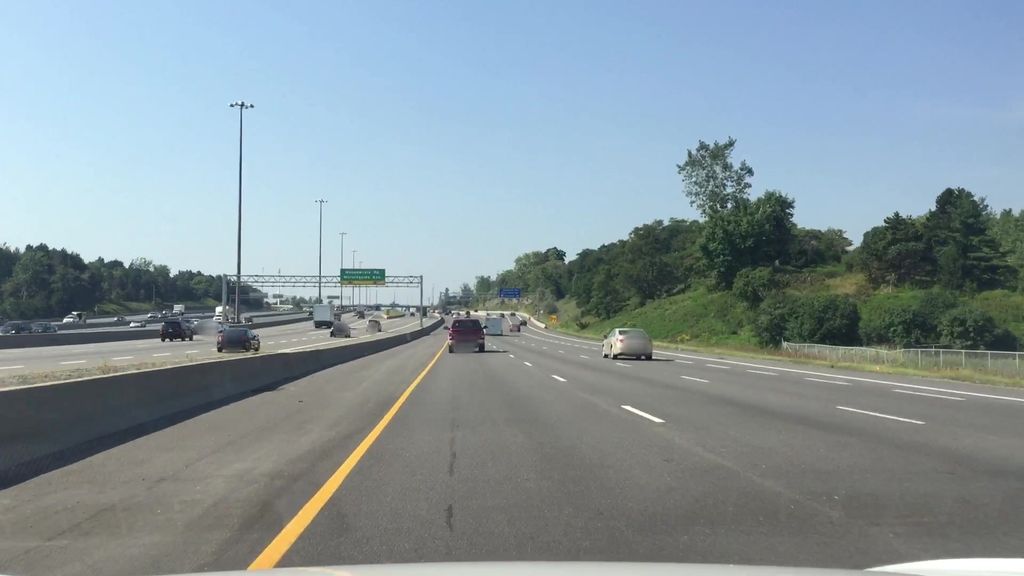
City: toronto